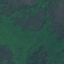
Land use / land cover class: Forest